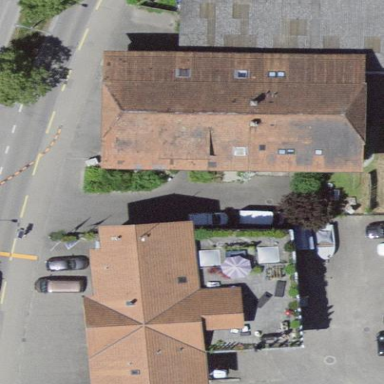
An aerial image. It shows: Half-hipped roof shape on the apartments building.